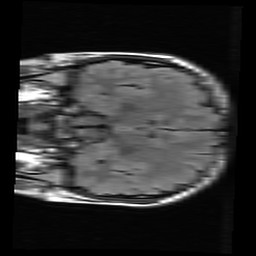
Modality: FLAIR
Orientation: coronal
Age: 22
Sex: female
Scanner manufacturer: ge
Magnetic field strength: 3 T
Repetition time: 9 s
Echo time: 0.125 s